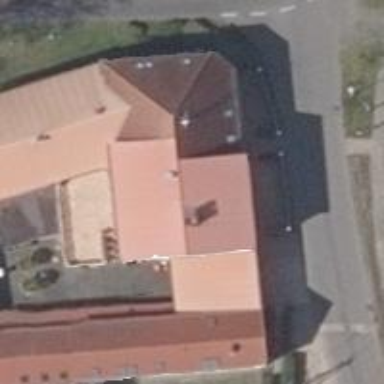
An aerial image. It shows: Restaurant in building.